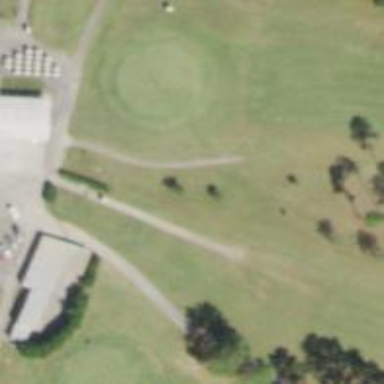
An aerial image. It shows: Service road designated as golf cart path.